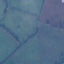
Land use / land cover class: Pasture